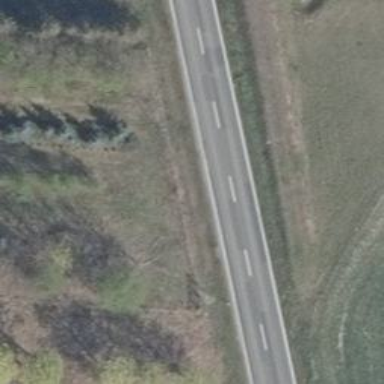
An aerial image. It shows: Secondary road with asphalt surface.